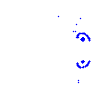
Particle: pion